Question: This is my first time to write code with C. I have a problem with sha512. The result is not same with other languages (php, python).
My target is use sha512 to encrypt the string loop more times. But first and second time is same with python or php, but start from third, it was different.
Result image:

Run on Linux.
Here is my code:
C
'$ gcc test.c -lcrypto -o test'
'$ ./test'
'''
#include <stdlib.h>
#include <stdio.h>
#include <string.h>
#include <openssl/sha.h>
char *hash_sha512(char *data) {
SHA512_CTX ctx;
char *md = malloc(sizeof(char)*(SHA512_DIGEST_LENGTH+1));
SHA512_Init(&ctx);
SHA512_Update(&ctx, data, strlen(data));
SHA512_Final(md, &ctx);
md[SHA512_DIGEST_LENGTH] = '';
return md;
}
int main(void) {
char *str = hash_sha512("123456");
FILE *fp;
int count = 10;
fp = fopen("/tmp/c.txt", "w+");
do {
fputs(str, fp);
fputs("
", fp);
str = hash_sha512(str);
} while (--count);
fclose(fp);
return 0;
}
'''
PHP
'''
<?php
$password='123456';
$hash = hash('sha512', $password, TRUE);
$i = 10;
do {
file_put_contents('/tmp/php.txt',$hash . "
", FILE_APPEND);
$hash = hash('sha512', $hash, TRUE);
} while (--$i);
'''
Python
'''
#! /usr/bin/env python
import hashlib
password='123456'
count = 10
f = open('/tmp/python.txt','a')
pass_hash = hashlib.sha512(password).digest()
for _ in range(count):
f.write(pass_hash)
pass_hash = hashlib.sha512(pass_hash).digest()
f.close()
'''
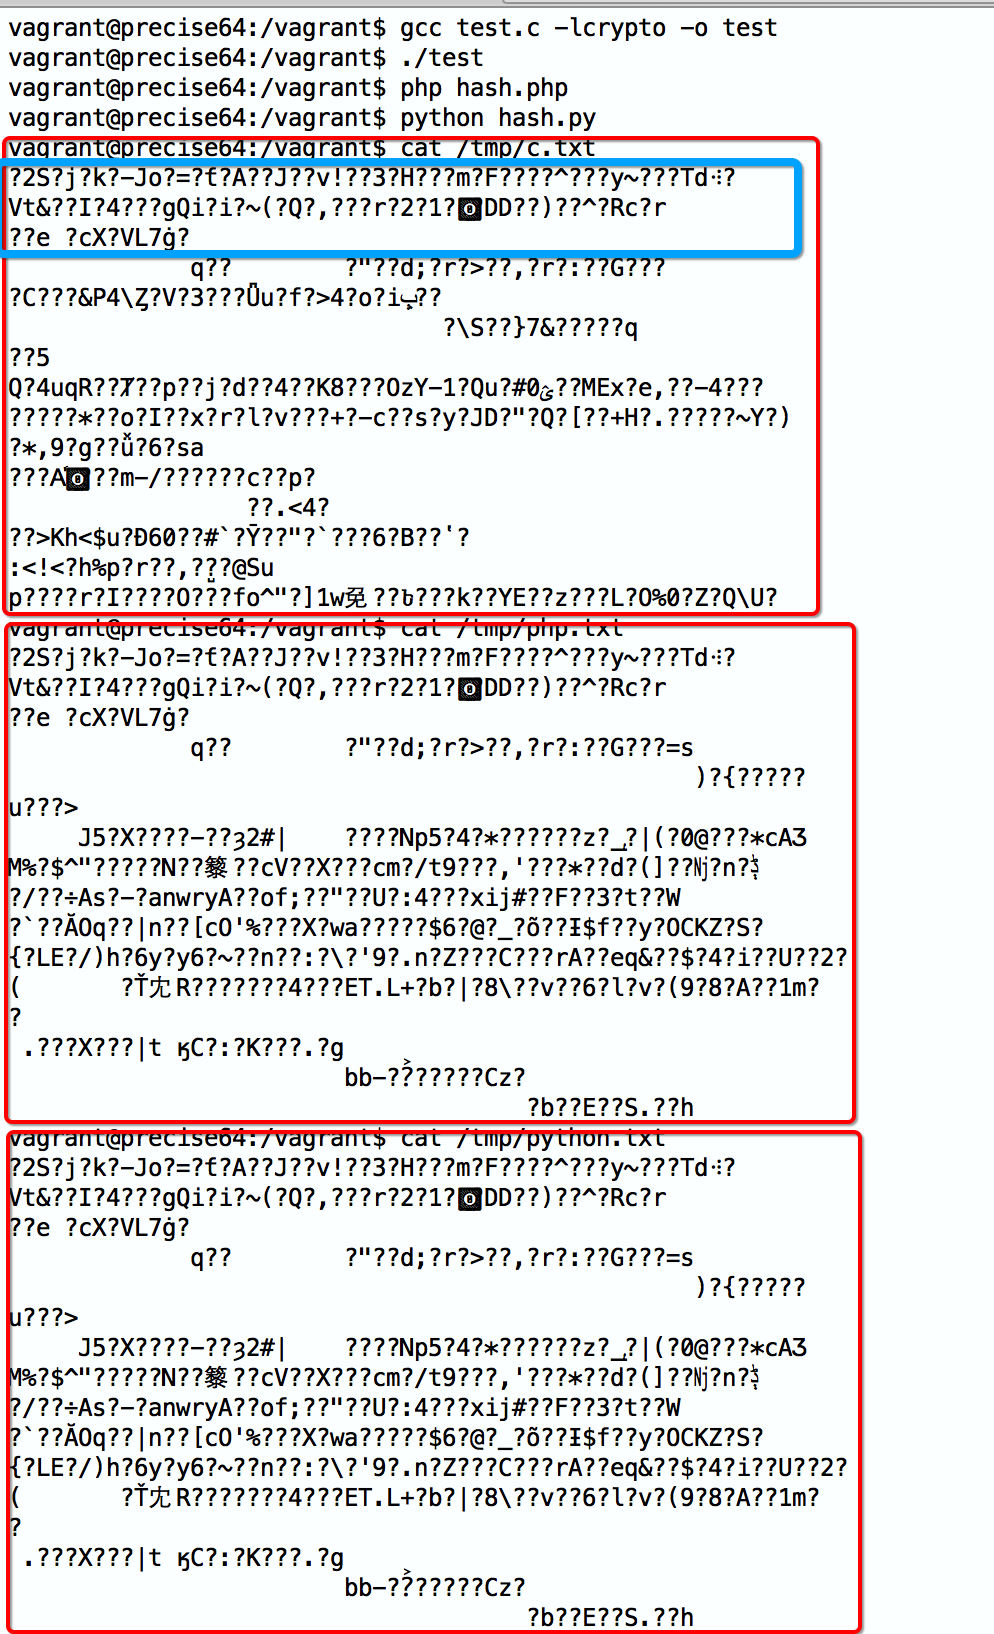
Answer: You're not comparing apples to apples, and in the process also not computing your digest correctly for your C code. The byte stream emitted from a sha512 digest is not a C-string, and putting a zero-char on the end doesn't magically make it one. For example, the first digest looks like this (in hex):
'''
ba 32 53 87 6a ed 6b c2 2d 4a 6f f5 3d 84 06 c6
ad 86 41 95 ed 14 4a b5 c8 76 21 b6 c2 33 b5 48
ba ea e6 95 6d f3 46 ec 8c 17 f5 ea 10 f3 5e e3
cb c5 14 79 7e d7 dd d3 14 54 64 e2 a0 ba b4 13
'''
The second digest is:
'''
73 14 8c 26 3f fc 49 86 34 cc 1e be bd 67 51 69
97 01 11 69 a3 7e 28 11 ed 51 d5 2c 82 d4 d5 72
af 32 c2 31 13 9f 1d 0f d7 af e2 9e 44 1d 44 ae
fa 29 c1 85 5e c6 52 07 63 92 72 11 0d 19 56 74
'''
and the third, this:
'''
a5 b2 65 20 84 63 58 8b 56 c1 08 4c 37 03 c4 a1
a9 0c 71 05 89 cb 09 fc 22 07 85 8f 64 3b b1 72
8b 3e f3 f3 06 2c 84 72 f8 3a c6 1f f9 47 87 b8
b8 00 3d 73 0b 29 a3 7b 88 a9 e3 14 ee 19 06 f7
'''
Do you see it? Look at the last set of octets. Last row, second byte.
'''
b8 00 3d 73 0b 29 a3 7b 88 a9 e3 14 ee 19 06 f7
^^
'''
Since your digest source length is erroneously based on a C string length, that is where it is cut off. The remaining bytes are ignored and your digest chain is forever-more wrong.
Apart from that, your code leaks memory like a sieve leaks rainwater. Probably not a big deal for 640 bytes and 10 iterations, but move this to a million iterations and it starts adding up. Put it in a mission-critical piece of software and it is entirely unacceptable. Consider this:
'''
#include <stdlib.h>
#include <stdio.h>
#include <string.h>
#include <openssl/sha.h>
void hash_sha512(unsigned char const *src, size_t len, unsigned char *dst)
{
SHA512_CTX ctx;
SHA512_Init(&ctx);
SHA512_Update(&ctx, src, len);
SHA512_Final(dst, &ctx);
}
int main(void)
{
char pwd[] = "123456"
unsigned char digest[2][SHA512_DIGEST_LENGTH] = {{0}};
hash_sha512((unsigned char*)pwd, strlen(pwd), digest[0]);
unsigned int count=1;
for (; count<10; ++count)
{
hash_sha512(digest[(count-1)%2], SHA512_DIGEST_LENGTH, digest[count%2]);
}
return 0;
}
'''
This fixes the problem described earlier, and the final digest will be in 'digest[(count-1)%2]'.I leave it to you to integrate your file IO. Below is the first 10 iterations using an initial password of '"123456"' for your reference. I suggest you use 'hexdump' to make sure things are going according to plan.
'''
ba 32 53 87 6a ed 6b c2 2d 4a 6f f5 3d 84 06 c6
ad 86 41 95 ed 14 4a b5 c8 76 21 b6 c2 33 b5 48
ba ea e6 95 6d f3 46 ec 8c 17 f5 ea 10 f3 5e e3
cb c5 14 79 7e d7 dd d3 14 54 64 e2 a0 ba b4 13
73 14 8c 26 3f fc 49 86 34 cc 1e be bd 67 51 69
97 01 11 69 a3 7e 28 11 ed 51 d5 2c 82 d4 d5 72
af 32 c2 31 13 9f 1d 0f d7 af e2 9e 44 1d 44 ae
fa 29 c1 85 5e c6 52 07 63 92 72 11 0d 19 56 74
a5 b2 65 20 84 63 58 8b 56 c1 08 4c 37 03 c4 a1
a9 0c 71 05 89 cb 09 fc 22 07 85 8f 64 3b b1 72
8b 3e f3 f3 06 2c 84 72 f8 3a c6 1f f9 47 87 b8
b8 00 3d 73 0b 29 a3 7b 88 a9 e3 14 ee 19 06 f7
75 15 b6 cb ef 3e 0b 4a 35 e3 58 b9 8b bb a3 2d
a0 bd 1e c8 9d 32 23 7c 09 ae c0 a7 f7 4e 70 35
c8 34 dd 2a ac 8d e4 e9 d1 e8 b5 7a 80 d8 80 db
07 7c 28 18 e8 30 40 aa 06 85 a5 2a 63 41 c6 b7
4d 25 d3 24 5e 22 b1 e4 e4 3f 1e a4 4e a3 eb e4
89 ab e3 c2 63 56 01 17 ea 1f 85 58 d4 da d2 63
6d 9c 2f 74 39 b6 87 85 2c 1c 27 f8 a8 9d 2a cf
ee 64 1c d9 28 5d 88 e5 c7 8b 9f 6e 1e c8 dd 99
17 e2 7f 2f fd a7 c3 b7 41 73 b9 2d e7 61 6e 77
72 79 41 16 14 90 01 db 6f 66 3b e6 12 94 22 06
a9 91 14 55 ab 7f 3a 34 eb 12 b3 a9 78 69 6a 23
8e 82 13 46 1e ed b4 33 e8 74 f8 15 15 a3 19 57
c1 60 9e c9 c4 82 4f 1c 71 a7 e2 7c 6e fc d9 5b
63 4f 27 25 ec fe d2 58 d6 77 61 8f 93 a1 a4 1e
f0 b7 8a 24 36 91 40 9b 5f dd c3 b5 b9 e1 c6 97
24 66 89 b0 79 c2 84 05 8e 4f 43 4b 5a bb 53 e6
7b f9 4c 45 be 2f 29 68 80 36 79 b7 1a 79 36 a3
7e 8b 9f 6e a0 80 3a 9e 5c bc 27 39 bd 2e 6e 9f
5a b2 8c b9 7f 43 9f b2 c4 72 41 99 f7 65 71 26
b7 b8 06 24 a8 34 ea 69 e4 05 ab 55 a7 a8 32 c2
1a 28 09 ee c5 a4 e5 86 98 0f 52 a1 fd ff a6 14
0f 3f 8b 14 85 34 bd a6 bd 45 54 2e 4c 2b da 62
d0 7c 98 38 5c 98 cd 76 df 18 ca 36 16 f2 be 8e
6c ed 76 e8 28 39 e6 38 d7 41 a4 9e 31 6d f0 ab
ce 0c 0f 2e 89 e5 1d c3 58 88 a3 1f a6 7c 18 74
1a 20 d3 84 43 9c 3a e8 4b d9 f1 fe 2e a1 67 0b
62 62 2d dc 02 eb 82 cd 90 b2 0f 8f e2 fe f5 43
7a ad 0c b1 62 d7 e9 45 3f be 14 53 2e b6 d0 68
'''